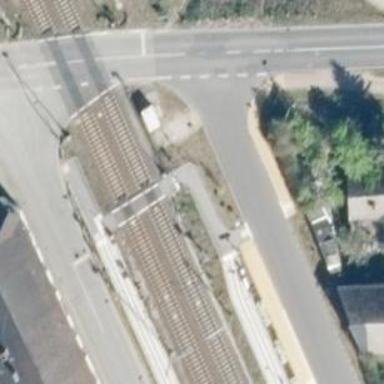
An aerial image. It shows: Railway crossing with traffic signals. The crossing is equipped with barriers.